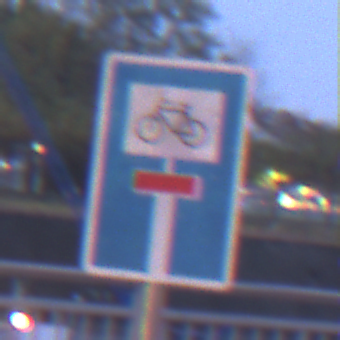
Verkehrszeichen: SackgasseRadverkehrDurchlaessig
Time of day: Night
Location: Outdoor (Urban)
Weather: PartlyCloudy
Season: NotSpecified
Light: Artificial